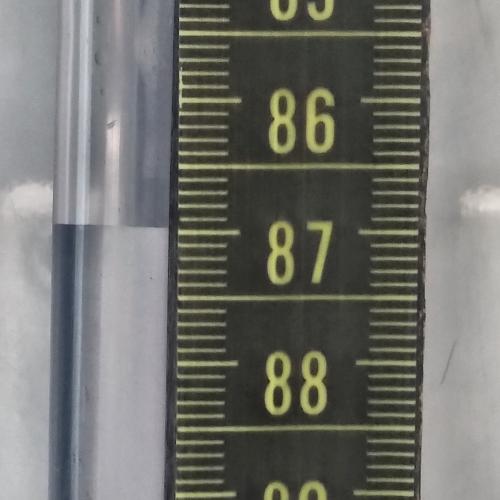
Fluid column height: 87.0 cm